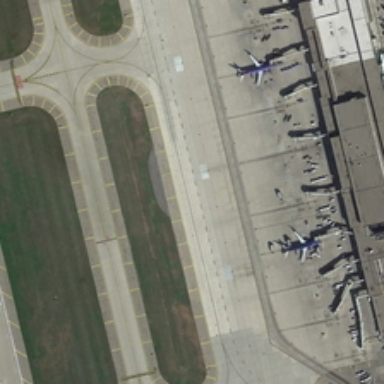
A large number of cars parked near the airport plains .